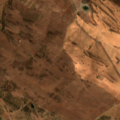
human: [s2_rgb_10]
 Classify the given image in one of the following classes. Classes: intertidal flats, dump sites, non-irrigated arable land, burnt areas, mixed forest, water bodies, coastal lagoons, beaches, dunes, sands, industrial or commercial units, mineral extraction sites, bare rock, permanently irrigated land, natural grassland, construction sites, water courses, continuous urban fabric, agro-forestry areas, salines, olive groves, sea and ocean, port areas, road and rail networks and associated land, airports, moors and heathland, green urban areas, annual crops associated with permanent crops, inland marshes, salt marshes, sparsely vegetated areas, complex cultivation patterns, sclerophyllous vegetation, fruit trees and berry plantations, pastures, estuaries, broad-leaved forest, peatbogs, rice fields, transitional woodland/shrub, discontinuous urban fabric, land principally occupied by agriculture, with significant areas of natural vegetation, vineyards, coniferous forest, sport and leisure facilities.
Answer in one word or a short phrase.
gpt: non-irrigated arable land, pastures, land principally occupied by agriculture, with significant areas of natural vegetation, coniferous forest, transitional woodland/shrub